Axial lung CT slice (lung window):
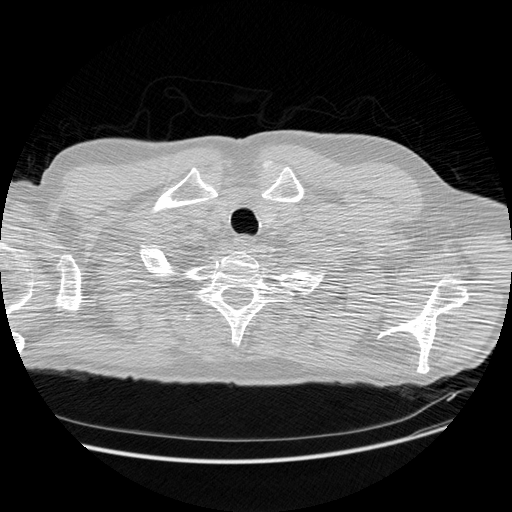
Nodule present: no